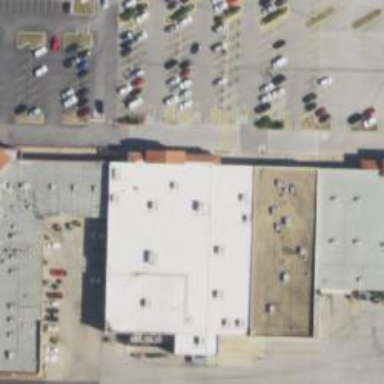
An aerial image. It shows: Supermarket.